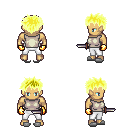
a pixel art fantasy rpg character, male body template, human, tanned skin, white sleeveless shirt, white pants, gold bedhead hairstyle, gold gloves, white slippers, dagger, four views (front, back, left, right), 2x2 character sprite sheet, small pixel art, hard edges, no anti-aliasing